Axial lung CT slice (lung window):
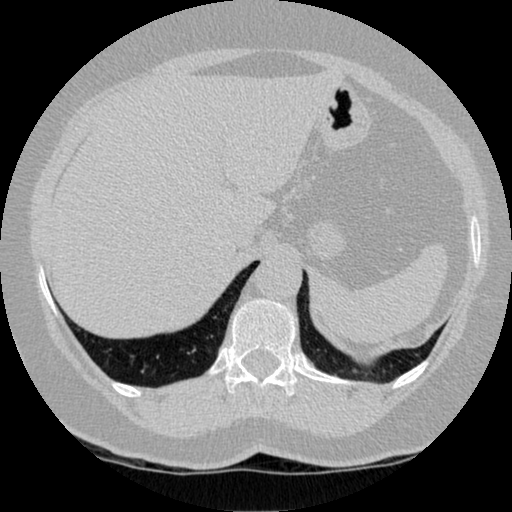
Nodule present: no